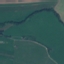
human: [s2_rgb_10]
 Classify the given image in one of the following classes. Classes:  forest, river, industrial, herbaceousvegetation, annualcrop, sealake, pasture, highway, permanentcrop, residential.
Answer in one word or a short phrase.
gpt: Pasture